Field crop: maize
Growth stage: 2
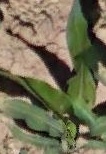
Species: maize